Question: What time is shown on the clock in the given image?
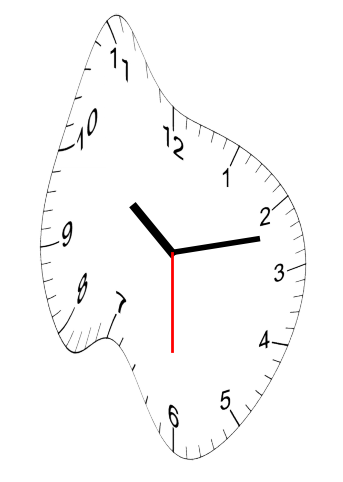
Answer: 10:12:30